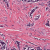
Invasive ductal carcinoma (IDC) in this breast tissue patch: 1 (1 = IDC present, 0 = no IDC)